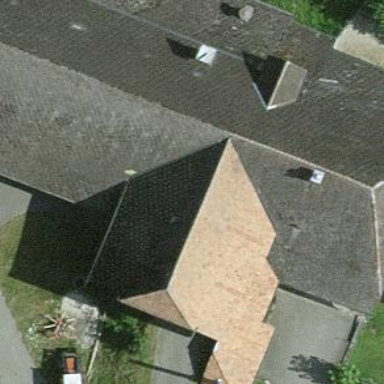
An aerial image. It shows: Farm building.